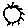
Label: sun